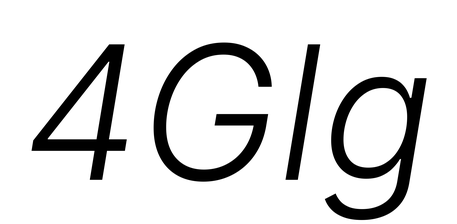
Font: Inter-Italic_Light_Italic